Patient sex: M
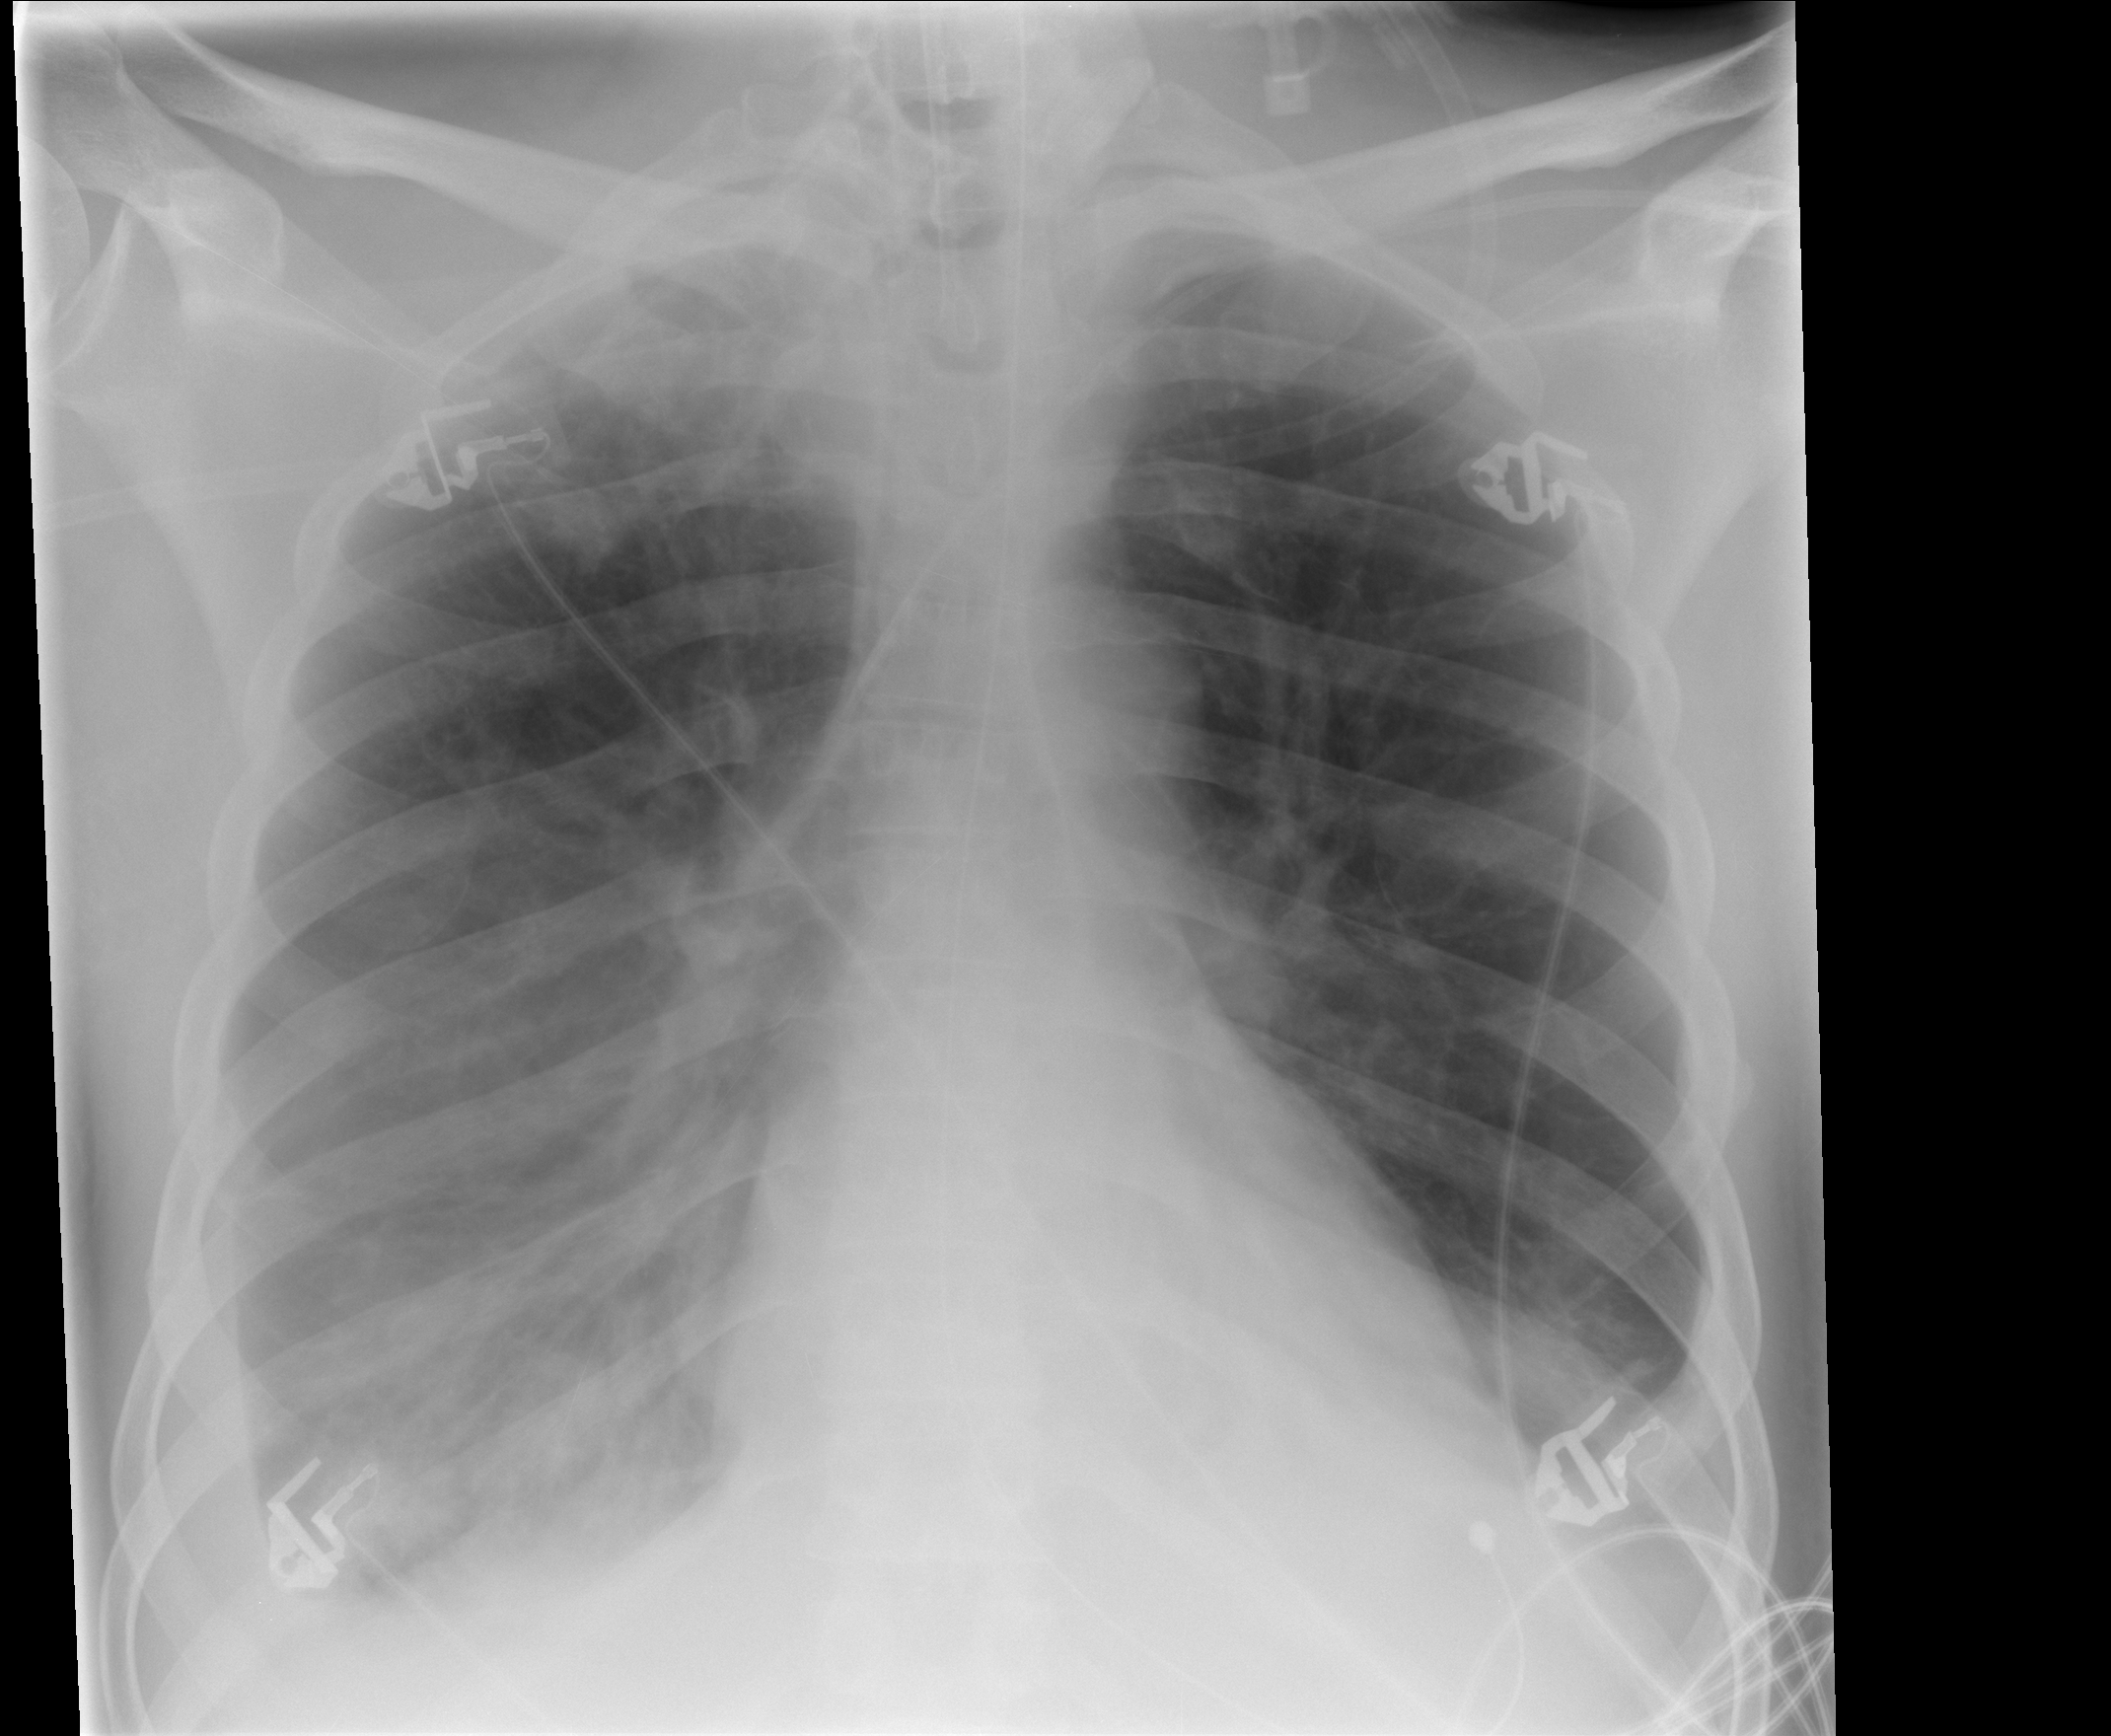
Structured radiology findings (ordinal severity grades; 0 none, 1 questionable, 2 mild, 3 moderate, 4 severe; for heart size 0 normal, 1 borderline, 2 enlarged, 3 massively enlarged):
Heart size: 0
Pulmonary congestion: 2
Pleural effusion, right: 2
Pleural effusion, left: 2
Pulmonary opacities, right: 3
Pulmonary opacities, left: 0
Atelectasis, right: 3
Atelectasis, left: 3